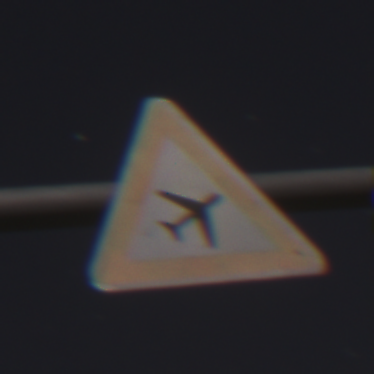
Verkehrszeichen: FlugbetriebLinks
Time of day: Night
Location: Outdoor (Nature)
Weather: Clear
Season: NotSpecified
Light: Natural